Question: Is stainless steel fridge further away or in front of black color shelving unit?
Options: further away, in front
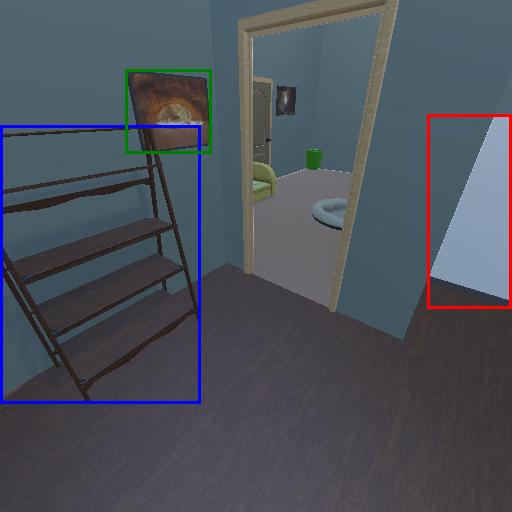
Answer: further away